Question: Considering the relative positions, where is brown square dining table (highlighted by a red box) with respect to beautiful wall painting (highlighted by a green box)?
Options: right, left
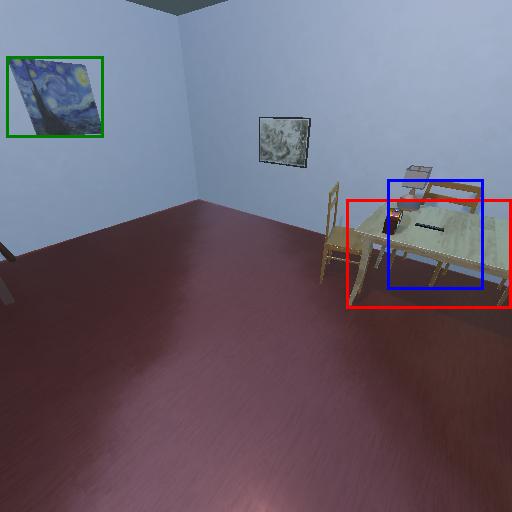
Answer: right